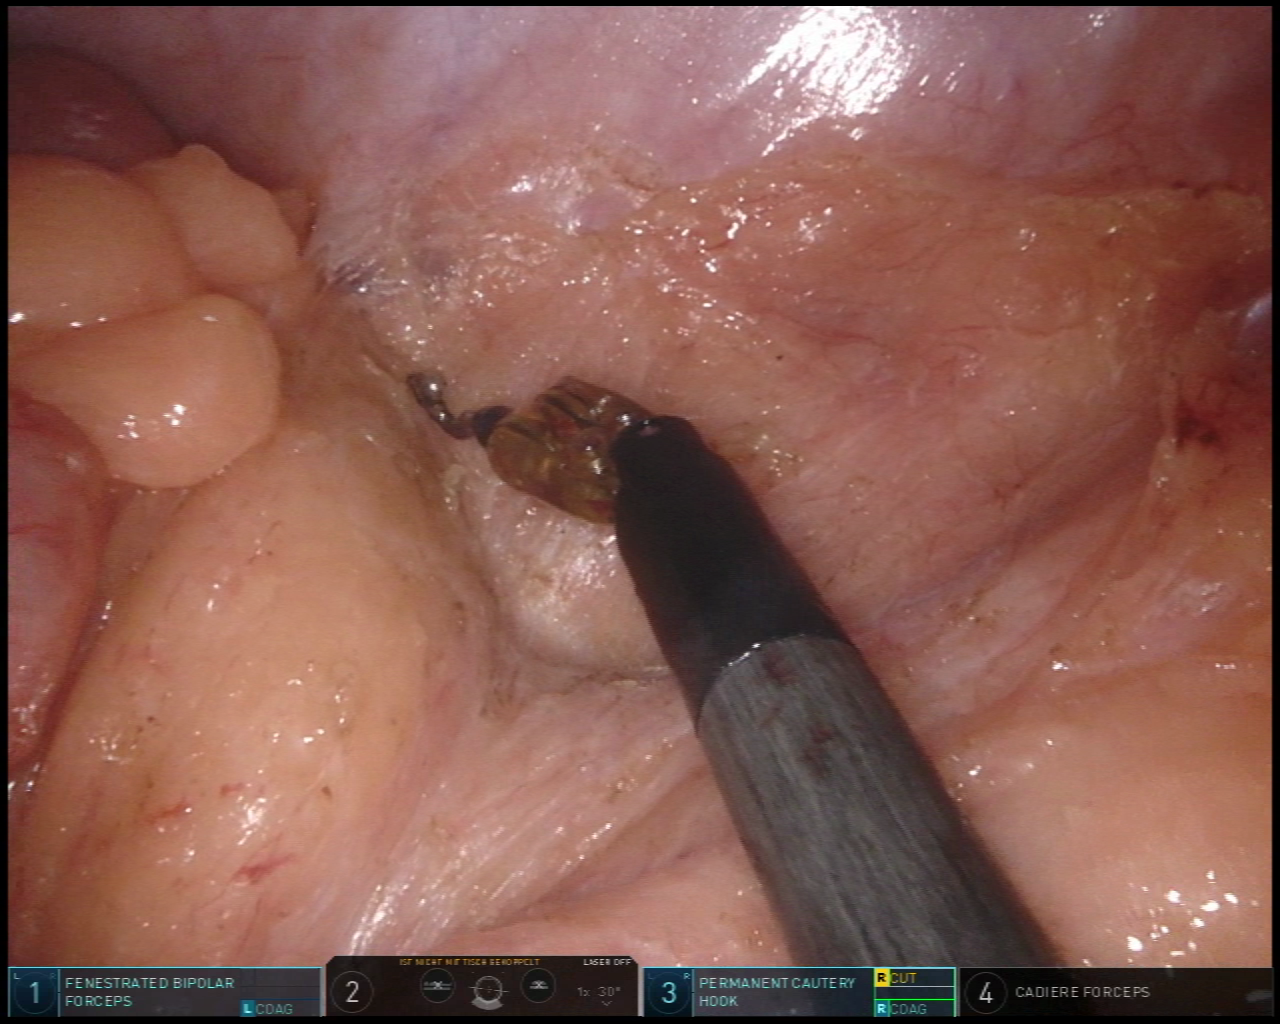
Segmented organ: colon
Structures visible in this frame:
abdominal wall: yes
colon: yes
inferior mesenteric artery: no
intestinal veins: no
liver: no
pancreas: no
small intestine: no
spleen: no
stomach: no
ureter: no
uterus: no
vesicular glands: no